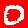
Digit: 0